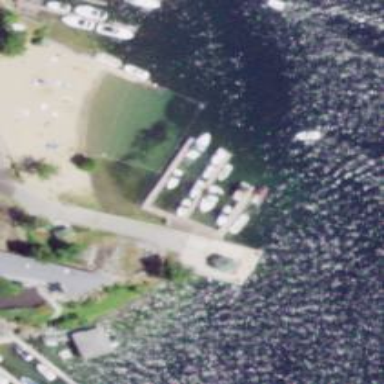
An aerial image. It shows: Man-made pier.